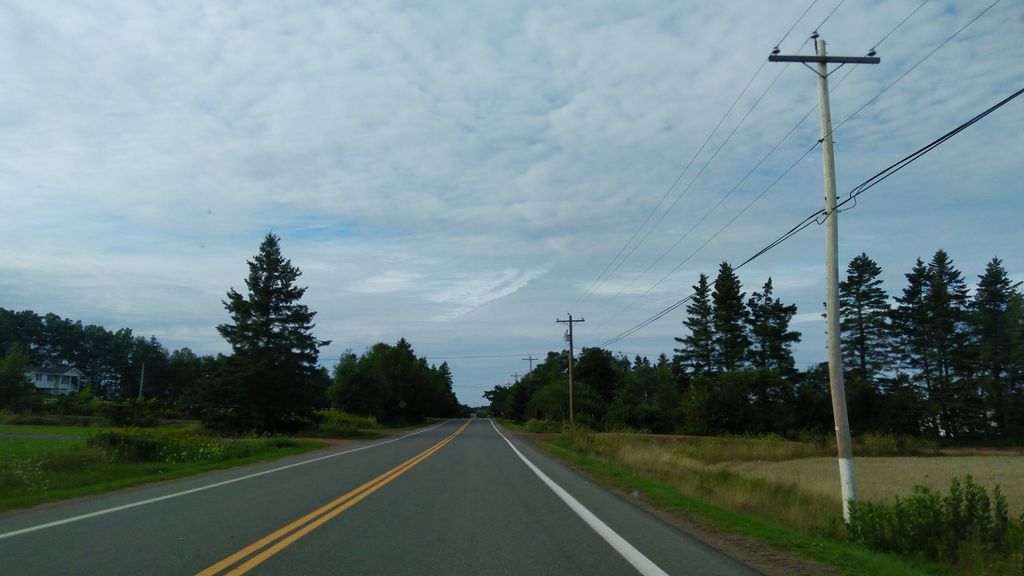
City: charlottetown